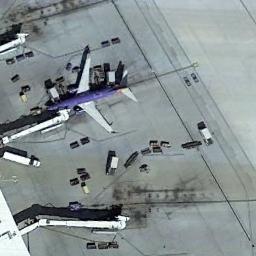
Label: airplane